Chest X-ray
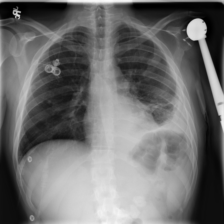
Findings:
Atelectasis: negative
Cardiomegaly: negative
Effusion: negative
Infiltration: negative
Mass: negative
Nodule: negative
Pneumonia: negative
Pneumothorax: negative
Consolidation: negative
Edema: negative
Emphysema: negative
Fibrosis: negative
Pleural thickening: negative
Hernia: negative